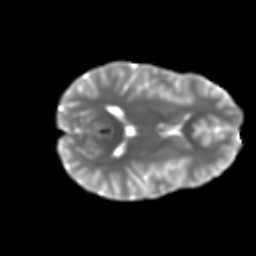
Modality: T2w
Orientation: axial
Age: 16
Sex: female
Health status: ill
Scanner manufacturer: ge
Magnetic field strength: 3 T
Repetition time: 6.752 s
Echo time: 0.079 s